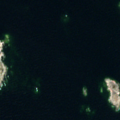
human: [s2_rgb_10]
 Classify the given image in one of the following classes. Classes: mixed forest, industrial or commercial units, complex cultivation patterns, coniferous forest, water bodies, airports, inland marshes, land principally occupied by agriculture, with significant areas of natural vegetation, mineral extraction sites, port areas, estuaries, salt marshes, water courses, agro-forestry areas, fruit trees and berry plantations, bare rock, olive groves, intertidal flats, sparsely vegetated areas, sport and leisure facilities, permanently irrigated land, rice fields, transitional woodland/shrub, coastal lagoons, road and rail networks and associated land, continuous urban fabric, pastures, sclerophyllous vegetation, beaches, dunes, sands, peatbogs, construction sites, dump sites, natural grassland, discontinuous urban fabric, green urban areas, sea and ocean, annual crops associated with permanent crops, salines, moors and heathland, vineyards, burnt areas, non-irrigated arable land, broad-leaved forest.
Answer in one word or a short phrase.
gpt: sea and ocean